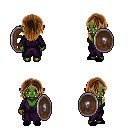
a pixel art fantasy rpg character, female body template, orc, green skin, purple robe, metal pants, brown long hairstyle, black slippers, shield, four views (front, back, left, right), 2x2 character sprite sheet, small pixel art, hard edges, no anti-aliasing